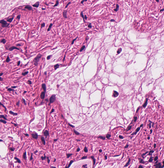
Tumor epithelial tissue: no
Tumor-associated stroma tissue: yes
Normal tissue: no